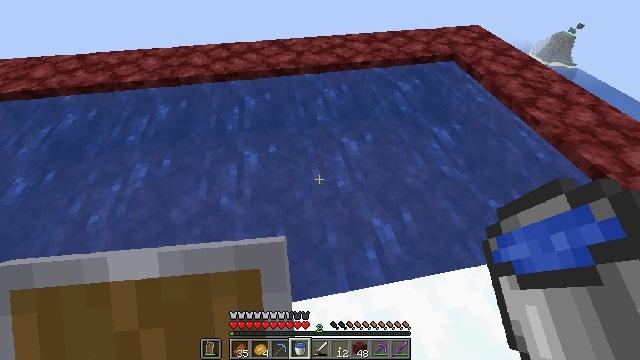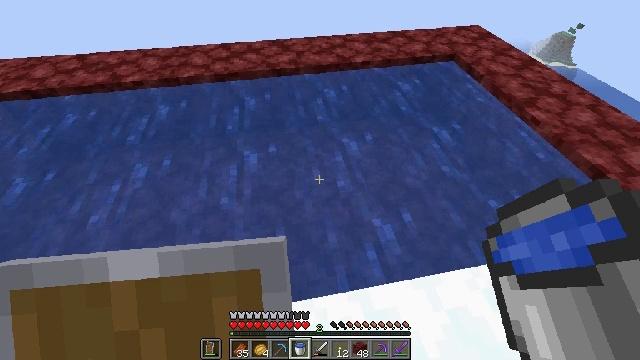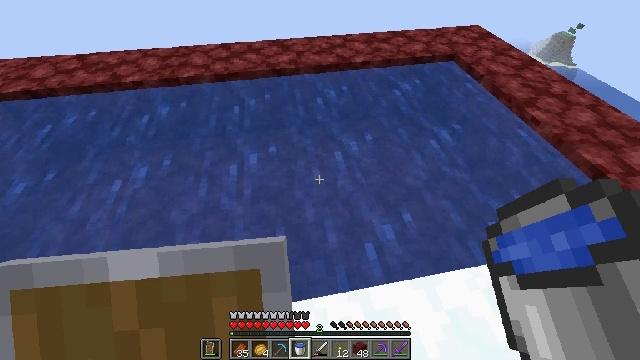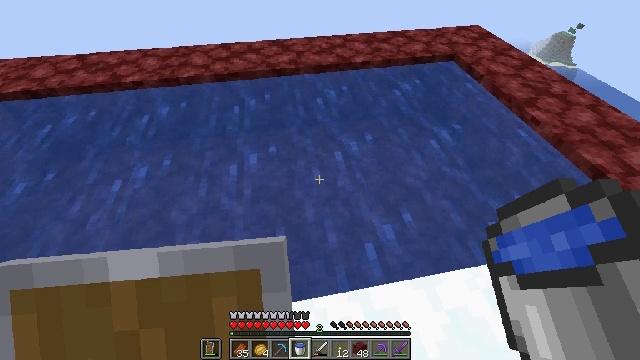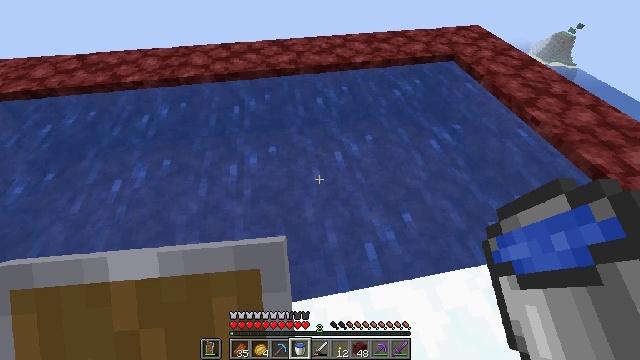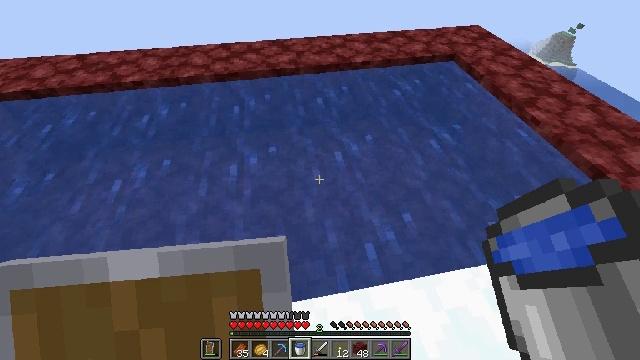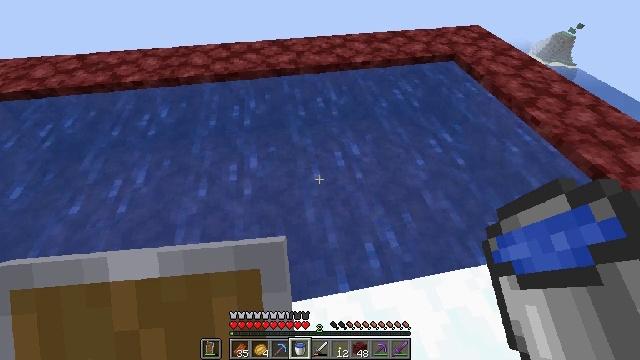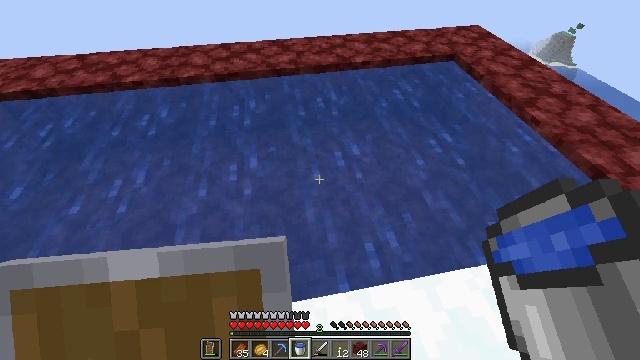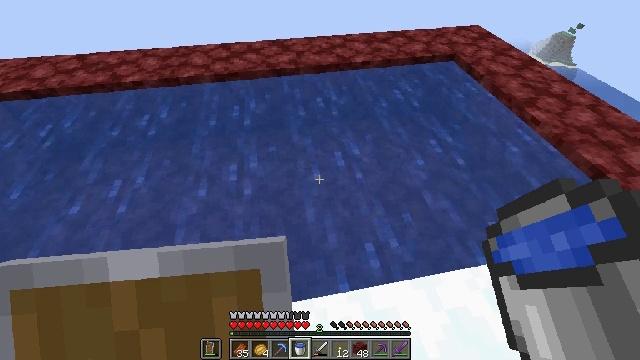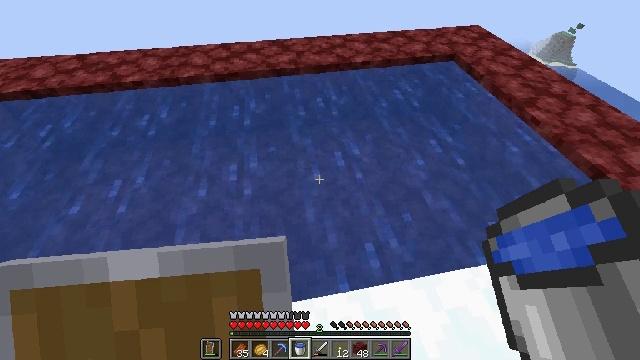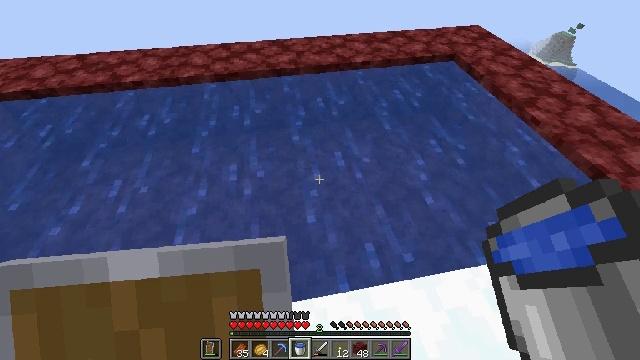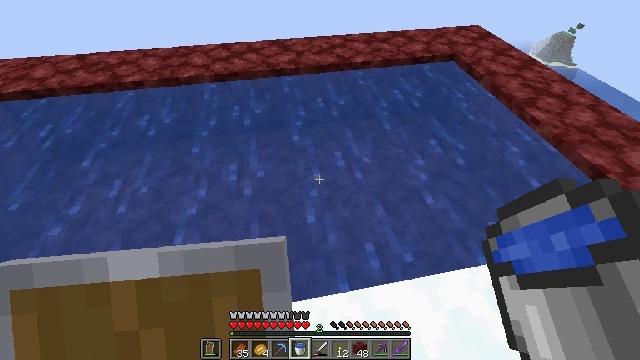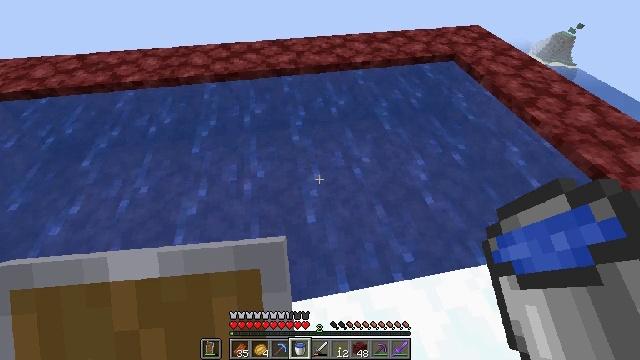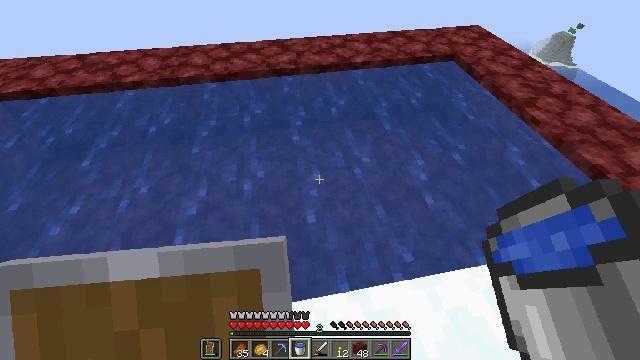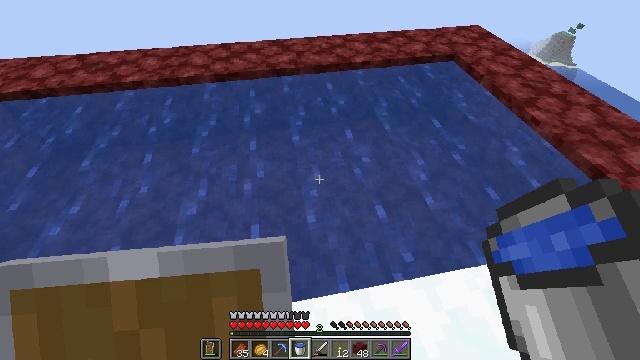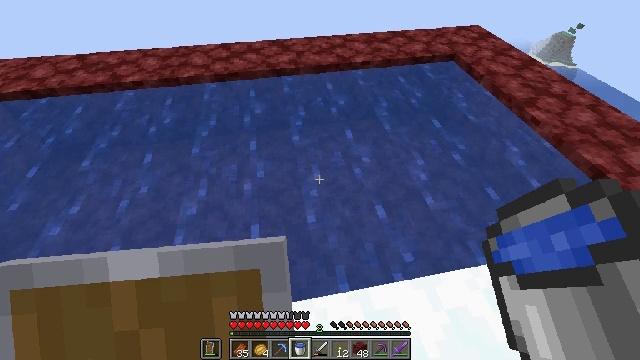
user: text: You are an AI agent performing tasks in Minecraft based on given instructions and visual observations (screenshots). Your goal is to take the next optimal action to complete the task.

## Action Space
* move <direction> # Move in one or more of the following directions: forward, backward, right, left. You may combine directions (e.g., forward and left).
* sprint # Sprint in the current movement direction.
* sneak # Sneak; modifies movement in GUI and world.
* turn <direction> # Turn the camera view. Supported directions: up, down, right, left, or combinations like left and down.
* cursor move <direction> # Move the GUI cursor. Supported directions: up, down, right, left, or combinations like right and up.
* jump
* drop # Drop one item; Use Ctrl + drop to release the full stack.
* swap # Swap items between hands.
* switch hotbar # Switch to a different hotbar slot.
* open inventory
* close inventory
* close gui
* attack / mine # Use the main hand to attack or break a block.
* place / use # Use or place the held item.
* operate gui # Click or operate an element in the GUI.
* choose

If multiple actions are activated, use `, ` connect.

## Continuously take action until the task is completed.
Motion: motion action
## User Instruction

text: Mine the ice block.
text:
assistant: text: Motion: no_op
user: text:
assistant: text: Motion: no_op
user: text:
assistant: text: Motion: no_op
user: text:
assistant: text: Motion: no_op
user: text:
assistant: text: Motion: no_op
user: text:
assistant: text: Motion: no_op
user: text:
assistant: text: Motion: no_op
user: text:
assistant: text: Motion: no_op
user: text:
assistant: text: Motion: no_op
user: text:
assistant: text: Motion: no_op
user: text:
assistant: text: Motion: no_op
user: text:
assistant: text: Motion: no_op
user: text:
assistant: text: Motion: no_op
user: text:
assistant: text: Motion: no_op
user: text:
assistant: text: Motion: no_op
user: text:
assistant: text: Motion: no_op
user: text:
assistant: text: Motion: no_op
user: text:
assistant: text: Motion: no_op
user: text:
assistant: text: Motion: no_op
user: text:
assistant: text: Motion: no_op
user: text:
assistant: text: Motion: no_op
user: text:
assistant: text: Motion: no_op
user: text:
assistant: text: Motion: no_op
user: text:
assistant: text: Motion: no_op
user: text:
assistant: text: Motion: no_op
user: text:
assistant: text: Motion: no_op
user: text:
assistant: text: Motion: no_op
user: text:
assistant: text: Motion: no_op
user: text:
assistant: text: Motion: no_op
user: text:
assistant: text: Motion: no_op